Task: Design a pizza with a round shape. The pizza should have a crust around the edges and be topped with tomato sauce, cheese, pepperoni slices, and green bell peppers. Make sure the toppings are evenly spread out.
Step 202:
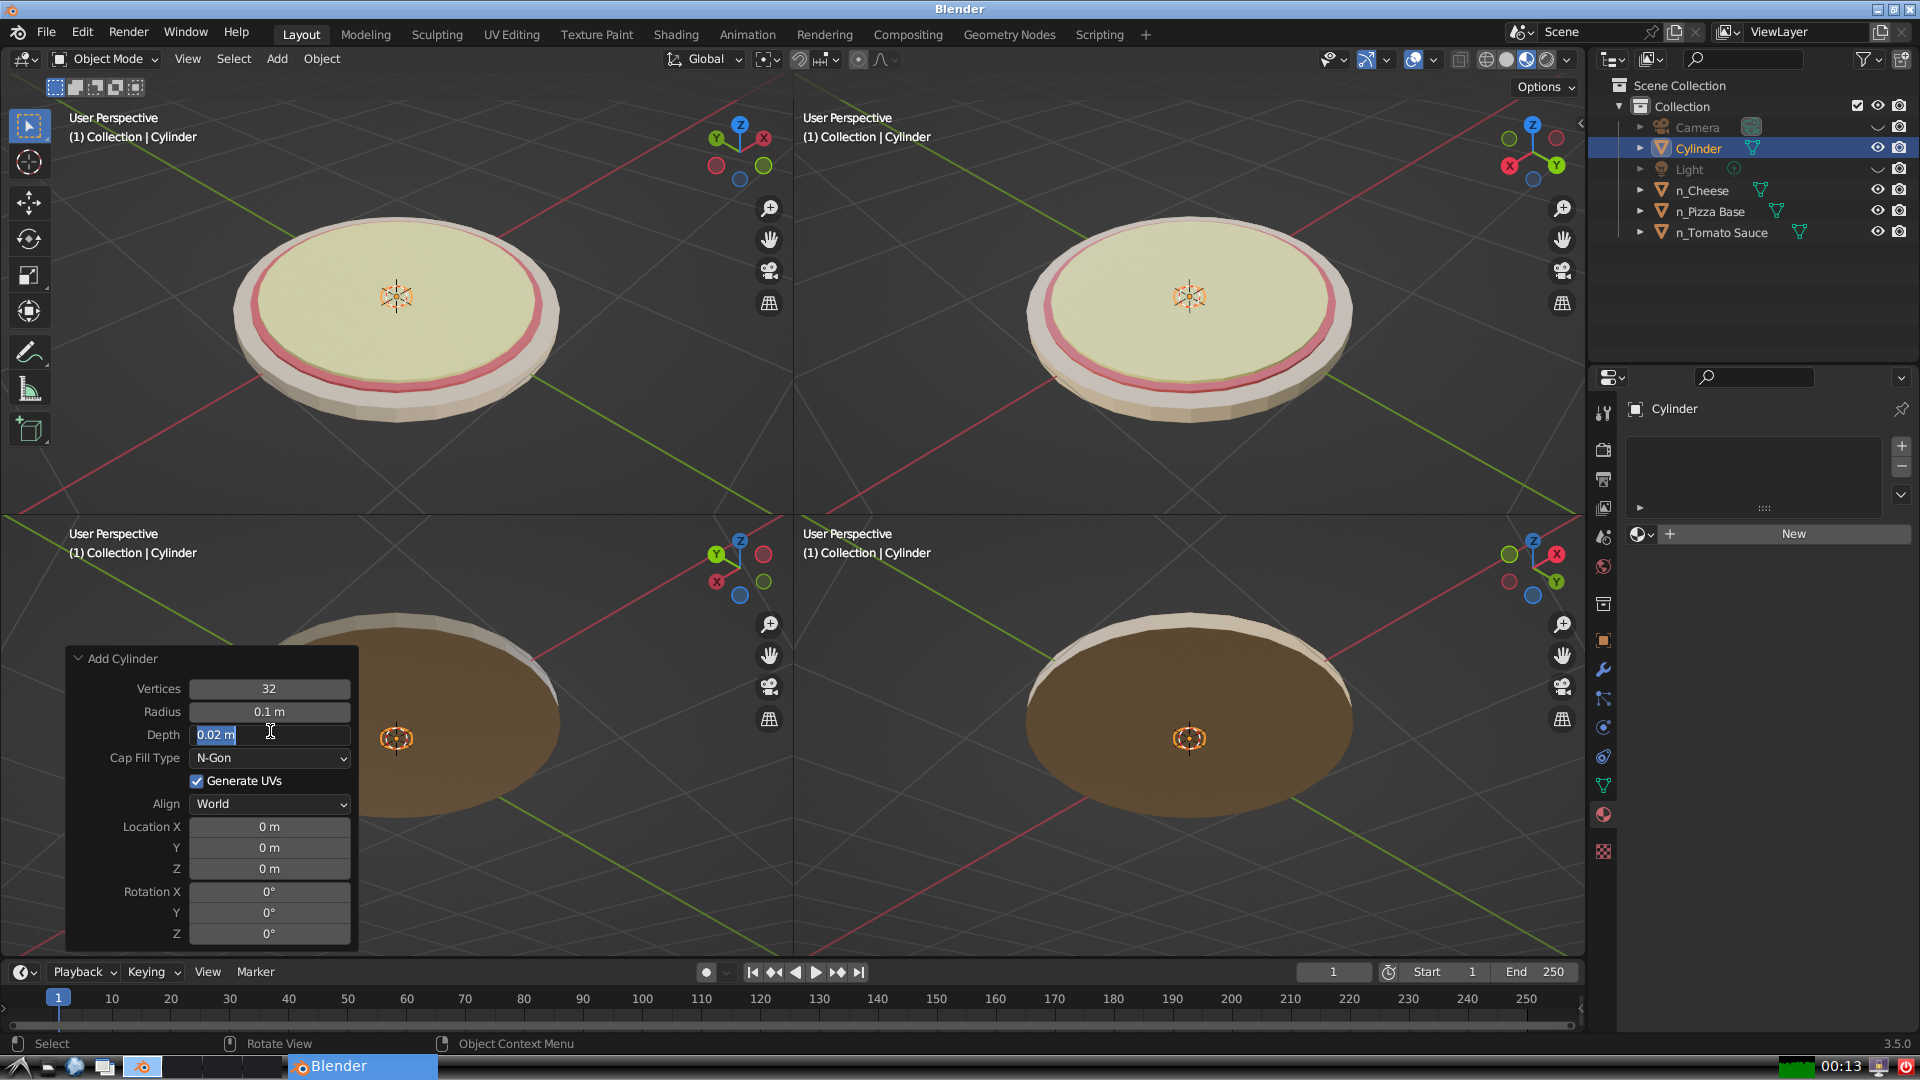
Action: input_text: 0.02